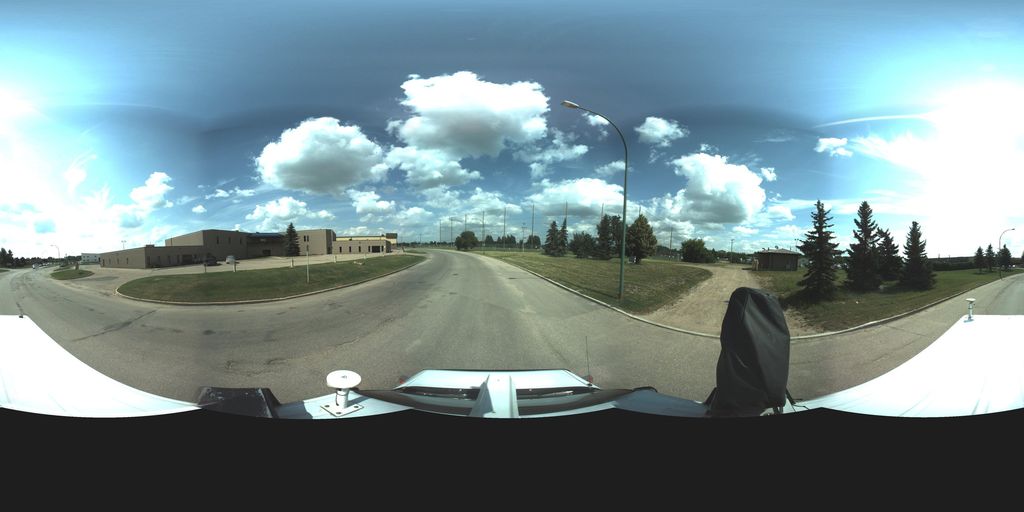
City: saskatoon